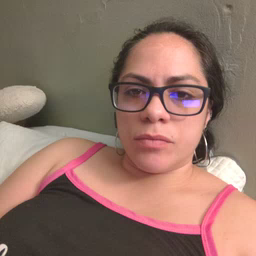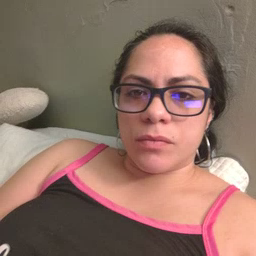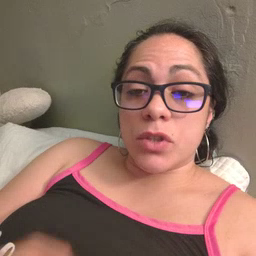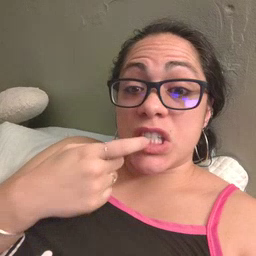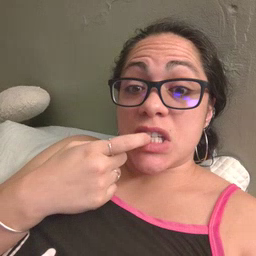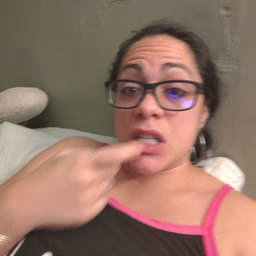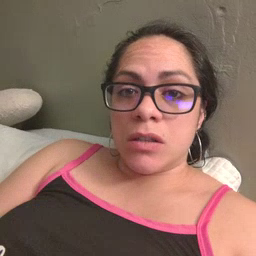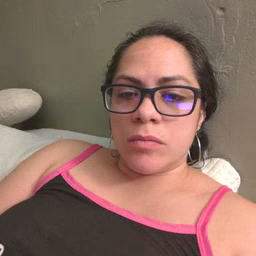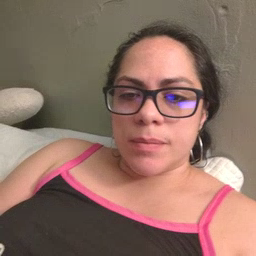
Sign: tooth